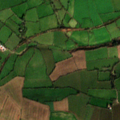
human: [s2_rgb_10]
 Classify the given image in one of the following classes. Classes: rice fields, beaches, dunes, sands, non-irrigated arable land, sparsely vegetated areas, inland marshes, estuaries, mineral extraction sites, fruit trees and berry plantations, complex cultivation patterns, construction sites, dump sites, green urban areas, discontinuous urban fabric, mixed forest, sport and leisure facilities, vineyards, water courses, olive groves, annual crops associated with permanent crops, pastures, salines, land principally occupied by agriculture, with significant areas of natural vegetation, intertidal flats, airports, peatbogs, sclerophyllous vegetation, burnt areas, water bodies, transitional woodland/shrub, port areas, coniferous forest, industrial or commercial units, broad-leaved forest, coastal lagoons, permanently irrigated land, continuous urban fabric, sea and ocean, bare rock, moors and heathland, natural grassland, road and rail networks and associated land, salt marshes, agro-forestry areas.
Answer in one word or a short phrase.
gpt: non-irrigated arable land, pastures